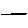
Label: line